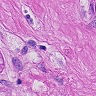
Metastatic tissue present: yes